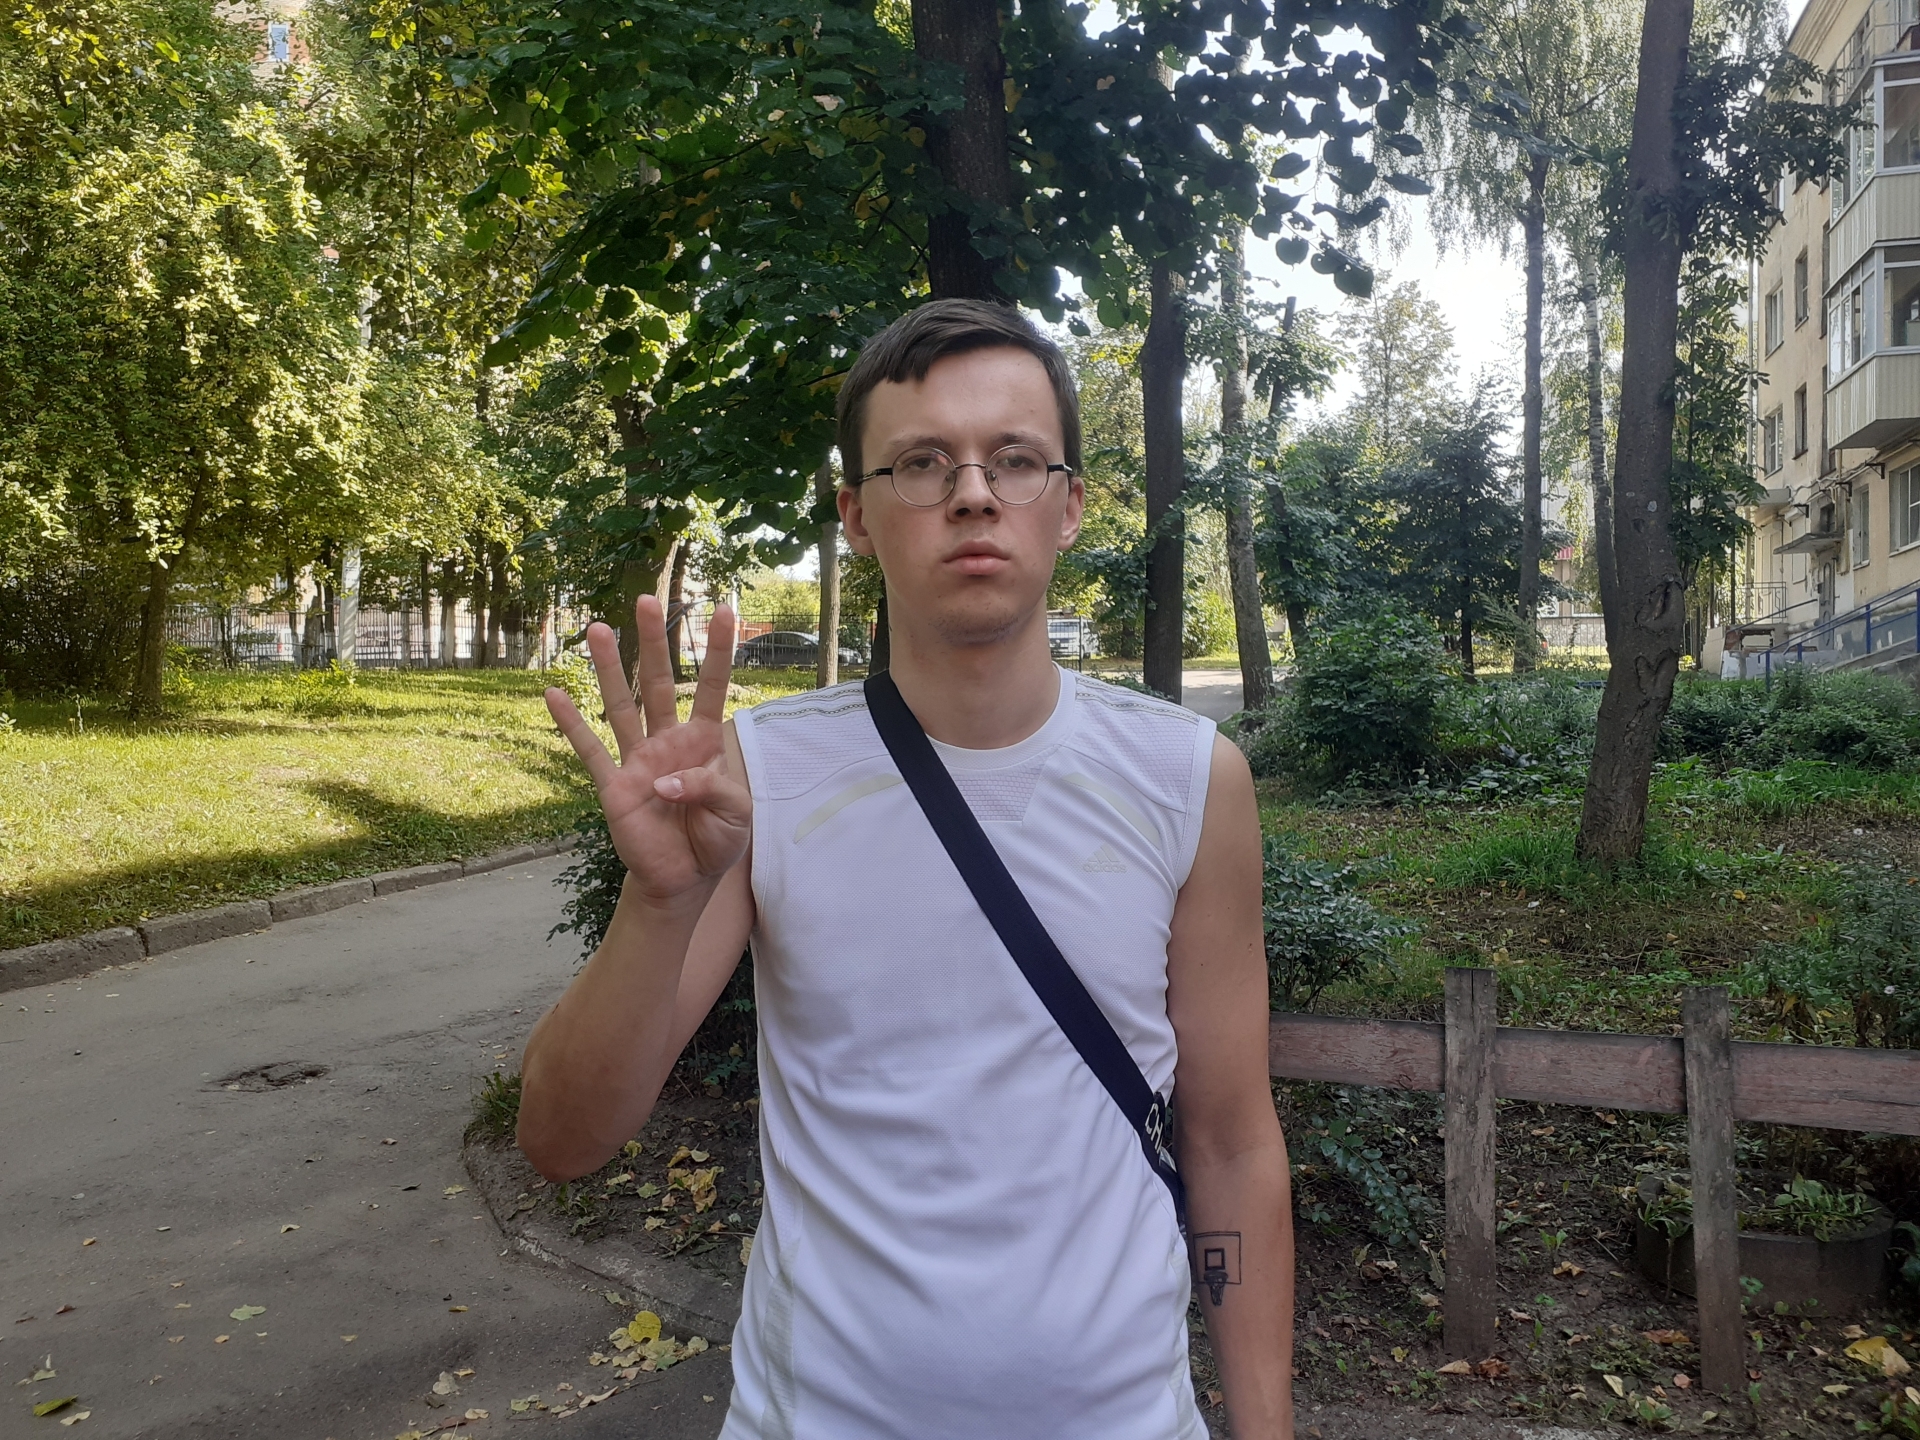
Label: clear